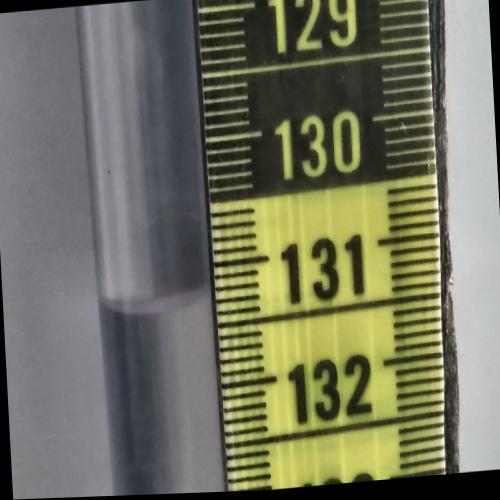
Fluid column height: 131.3 cm